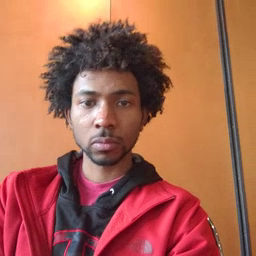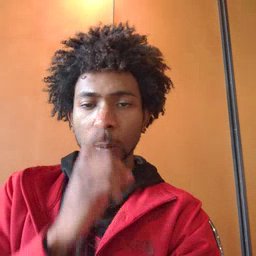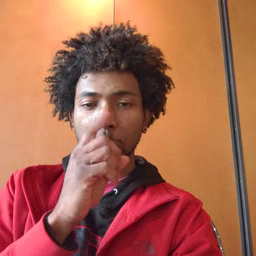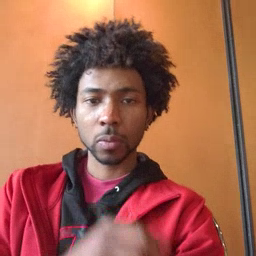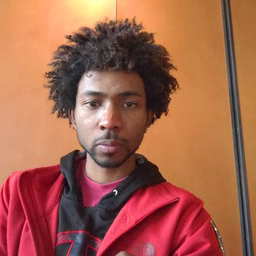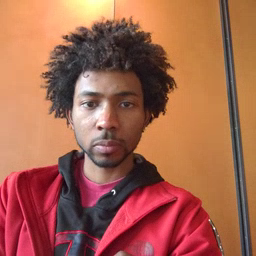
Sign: mouse